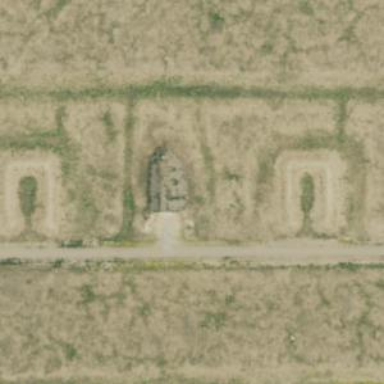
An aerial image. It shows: Military bunker.